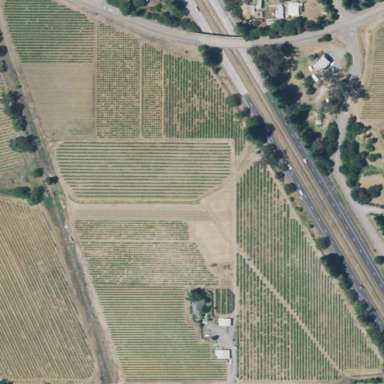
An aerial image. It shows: Vineyard with grape crops.